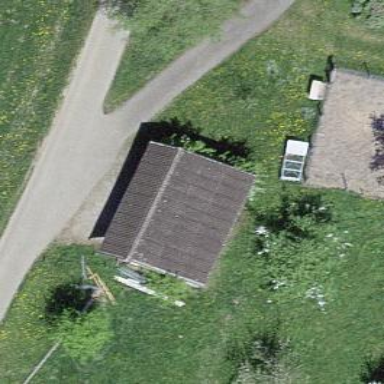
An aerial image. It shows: Garage building.